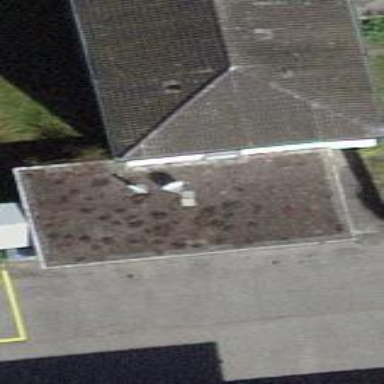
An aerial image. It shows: Flat grey-roofed building used as garages.